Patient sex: M
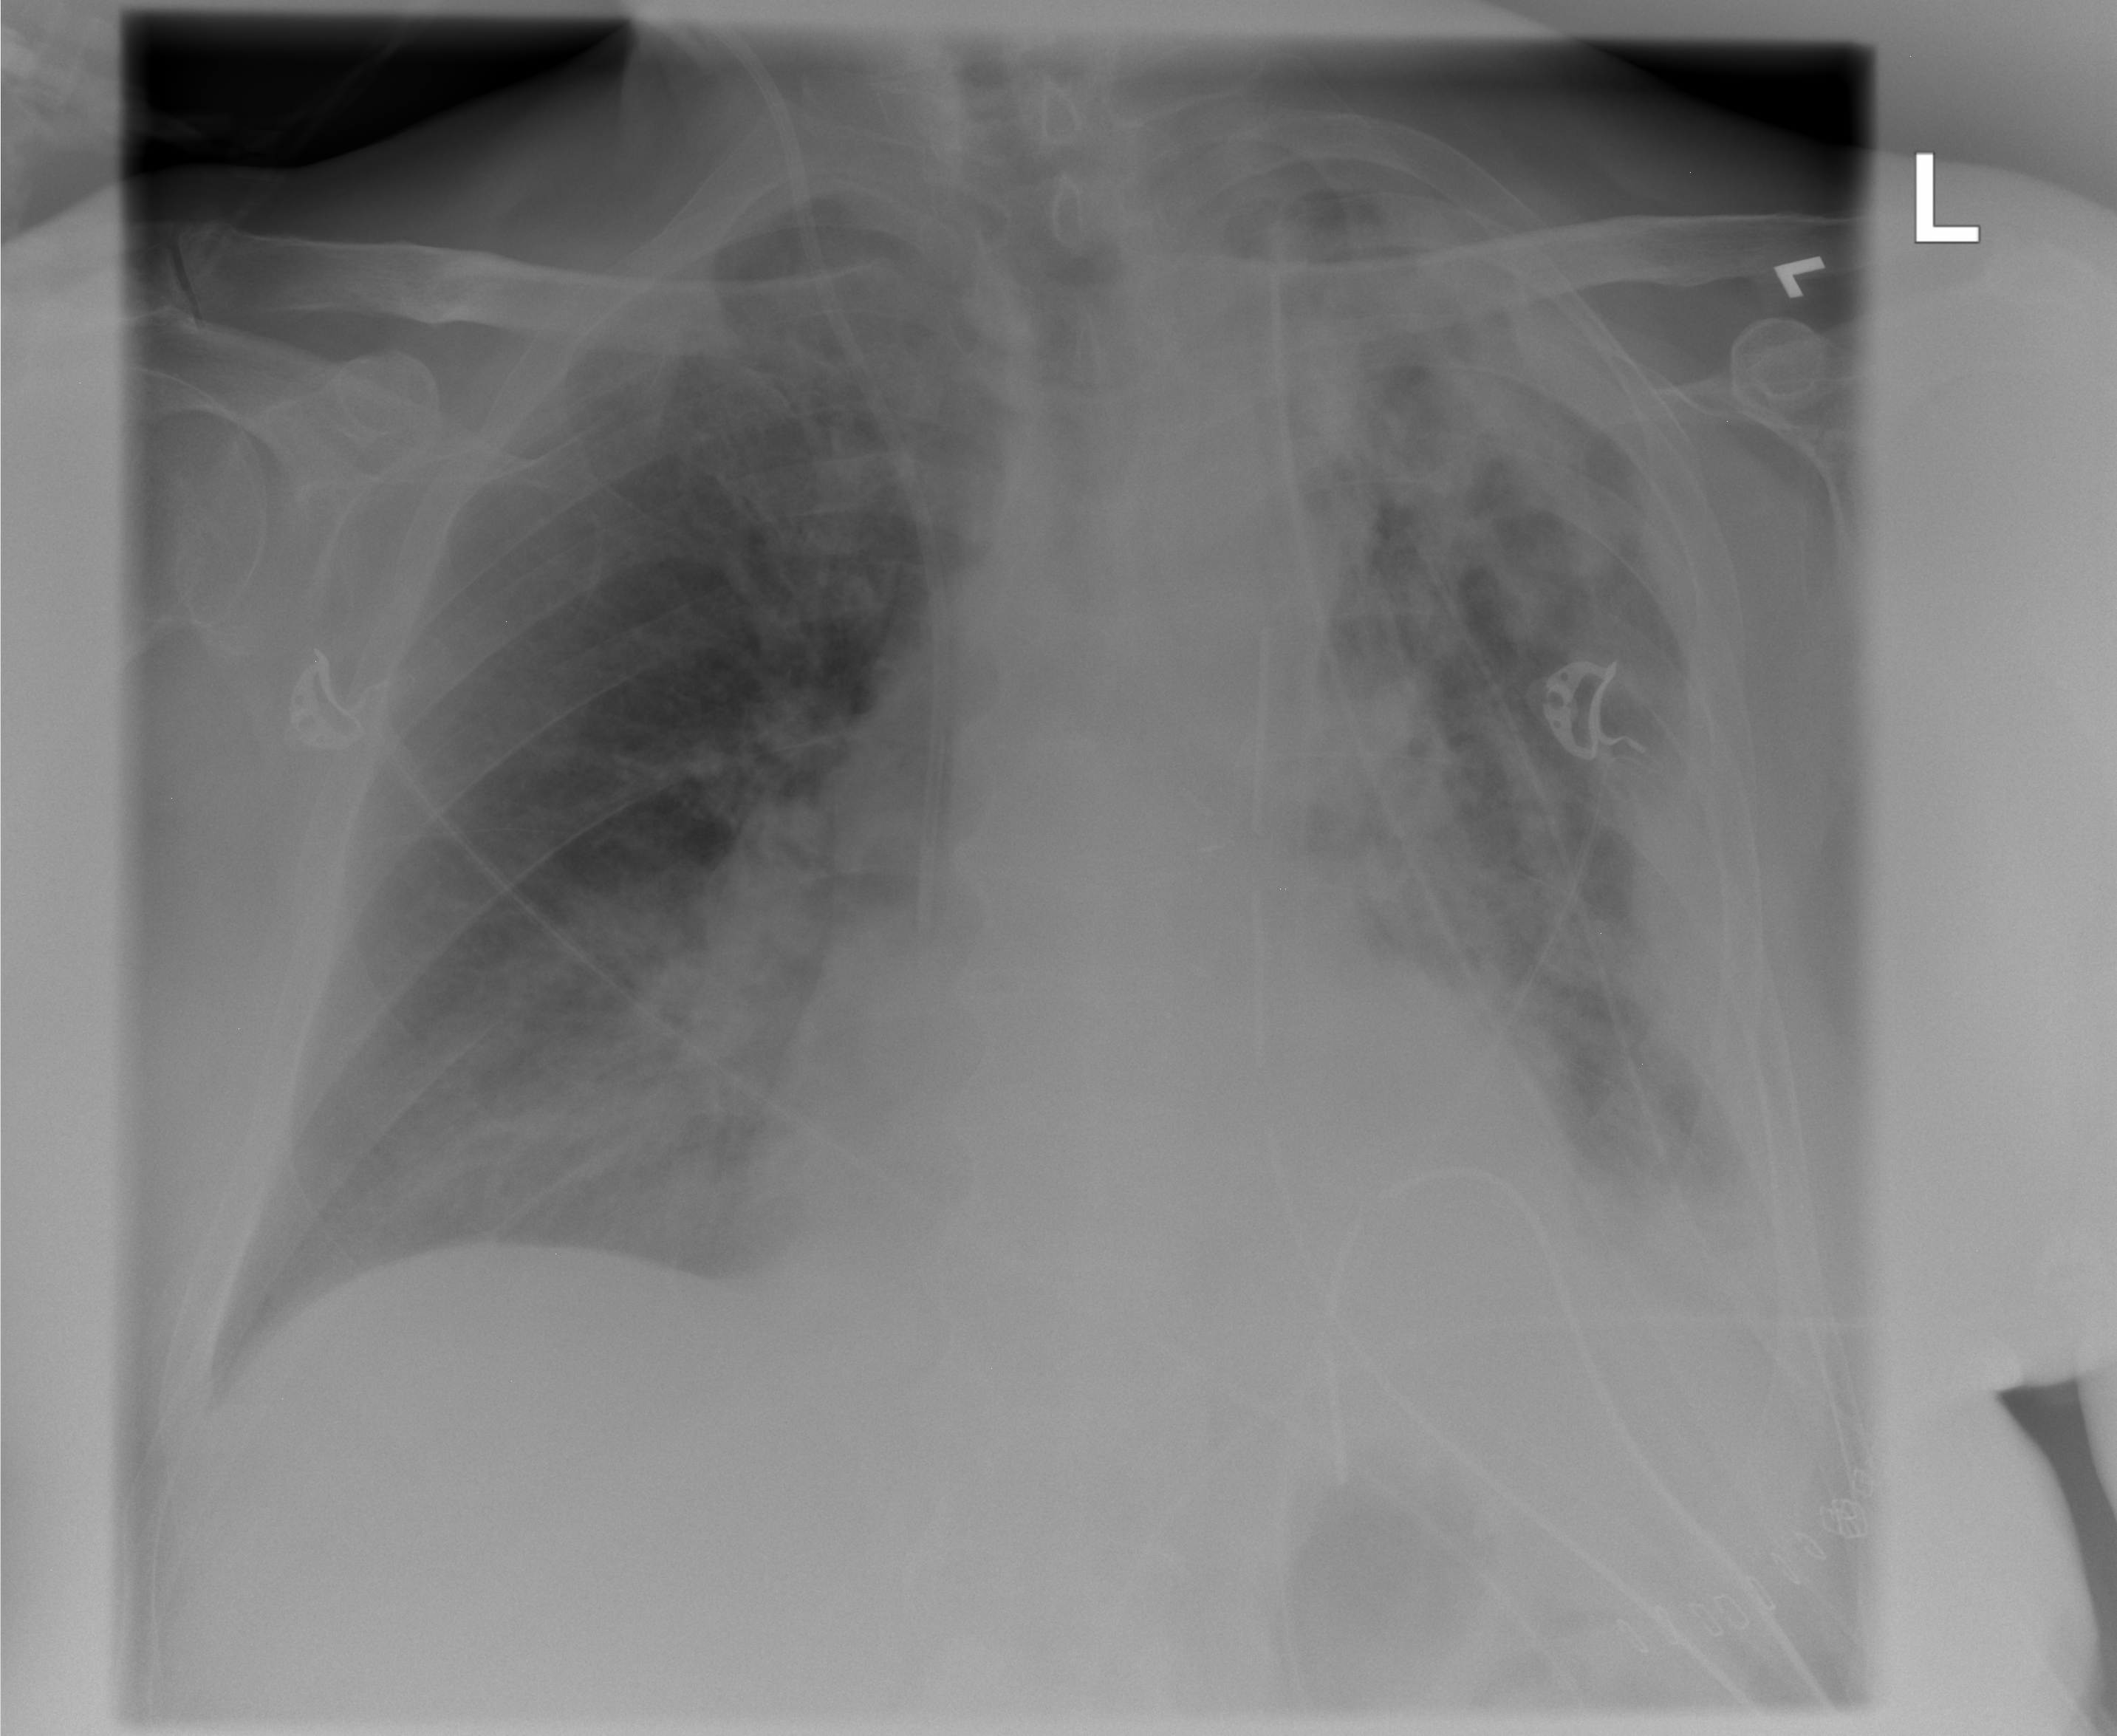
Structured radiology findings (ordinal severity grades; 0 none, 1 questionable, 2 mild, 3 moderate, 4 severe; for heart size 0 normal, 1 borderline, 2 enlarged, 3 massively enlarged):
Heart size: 1
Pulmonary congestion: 2
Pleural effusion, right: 0
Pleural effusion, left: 3
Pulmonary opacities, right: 2
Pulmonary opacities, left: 3
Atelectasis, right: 2
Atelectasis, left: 3